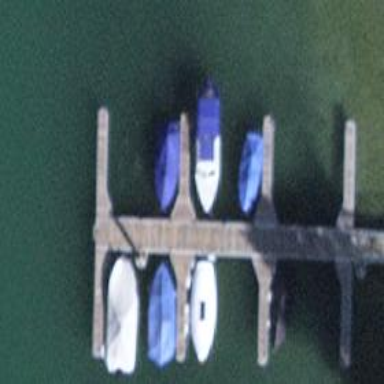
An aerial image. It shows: Man-made pier.